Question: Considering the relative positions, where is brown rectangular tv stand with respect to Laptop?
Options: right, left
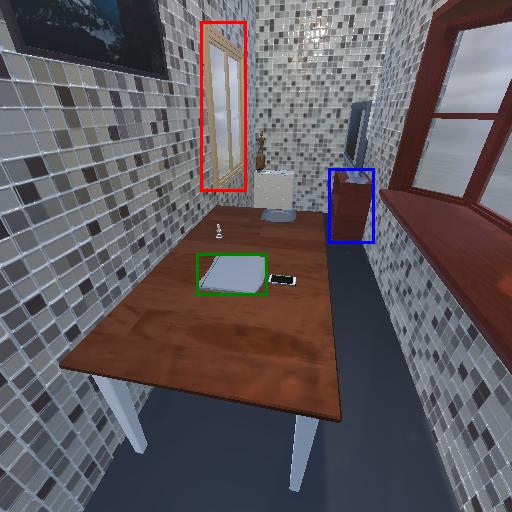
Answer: right